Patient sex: F
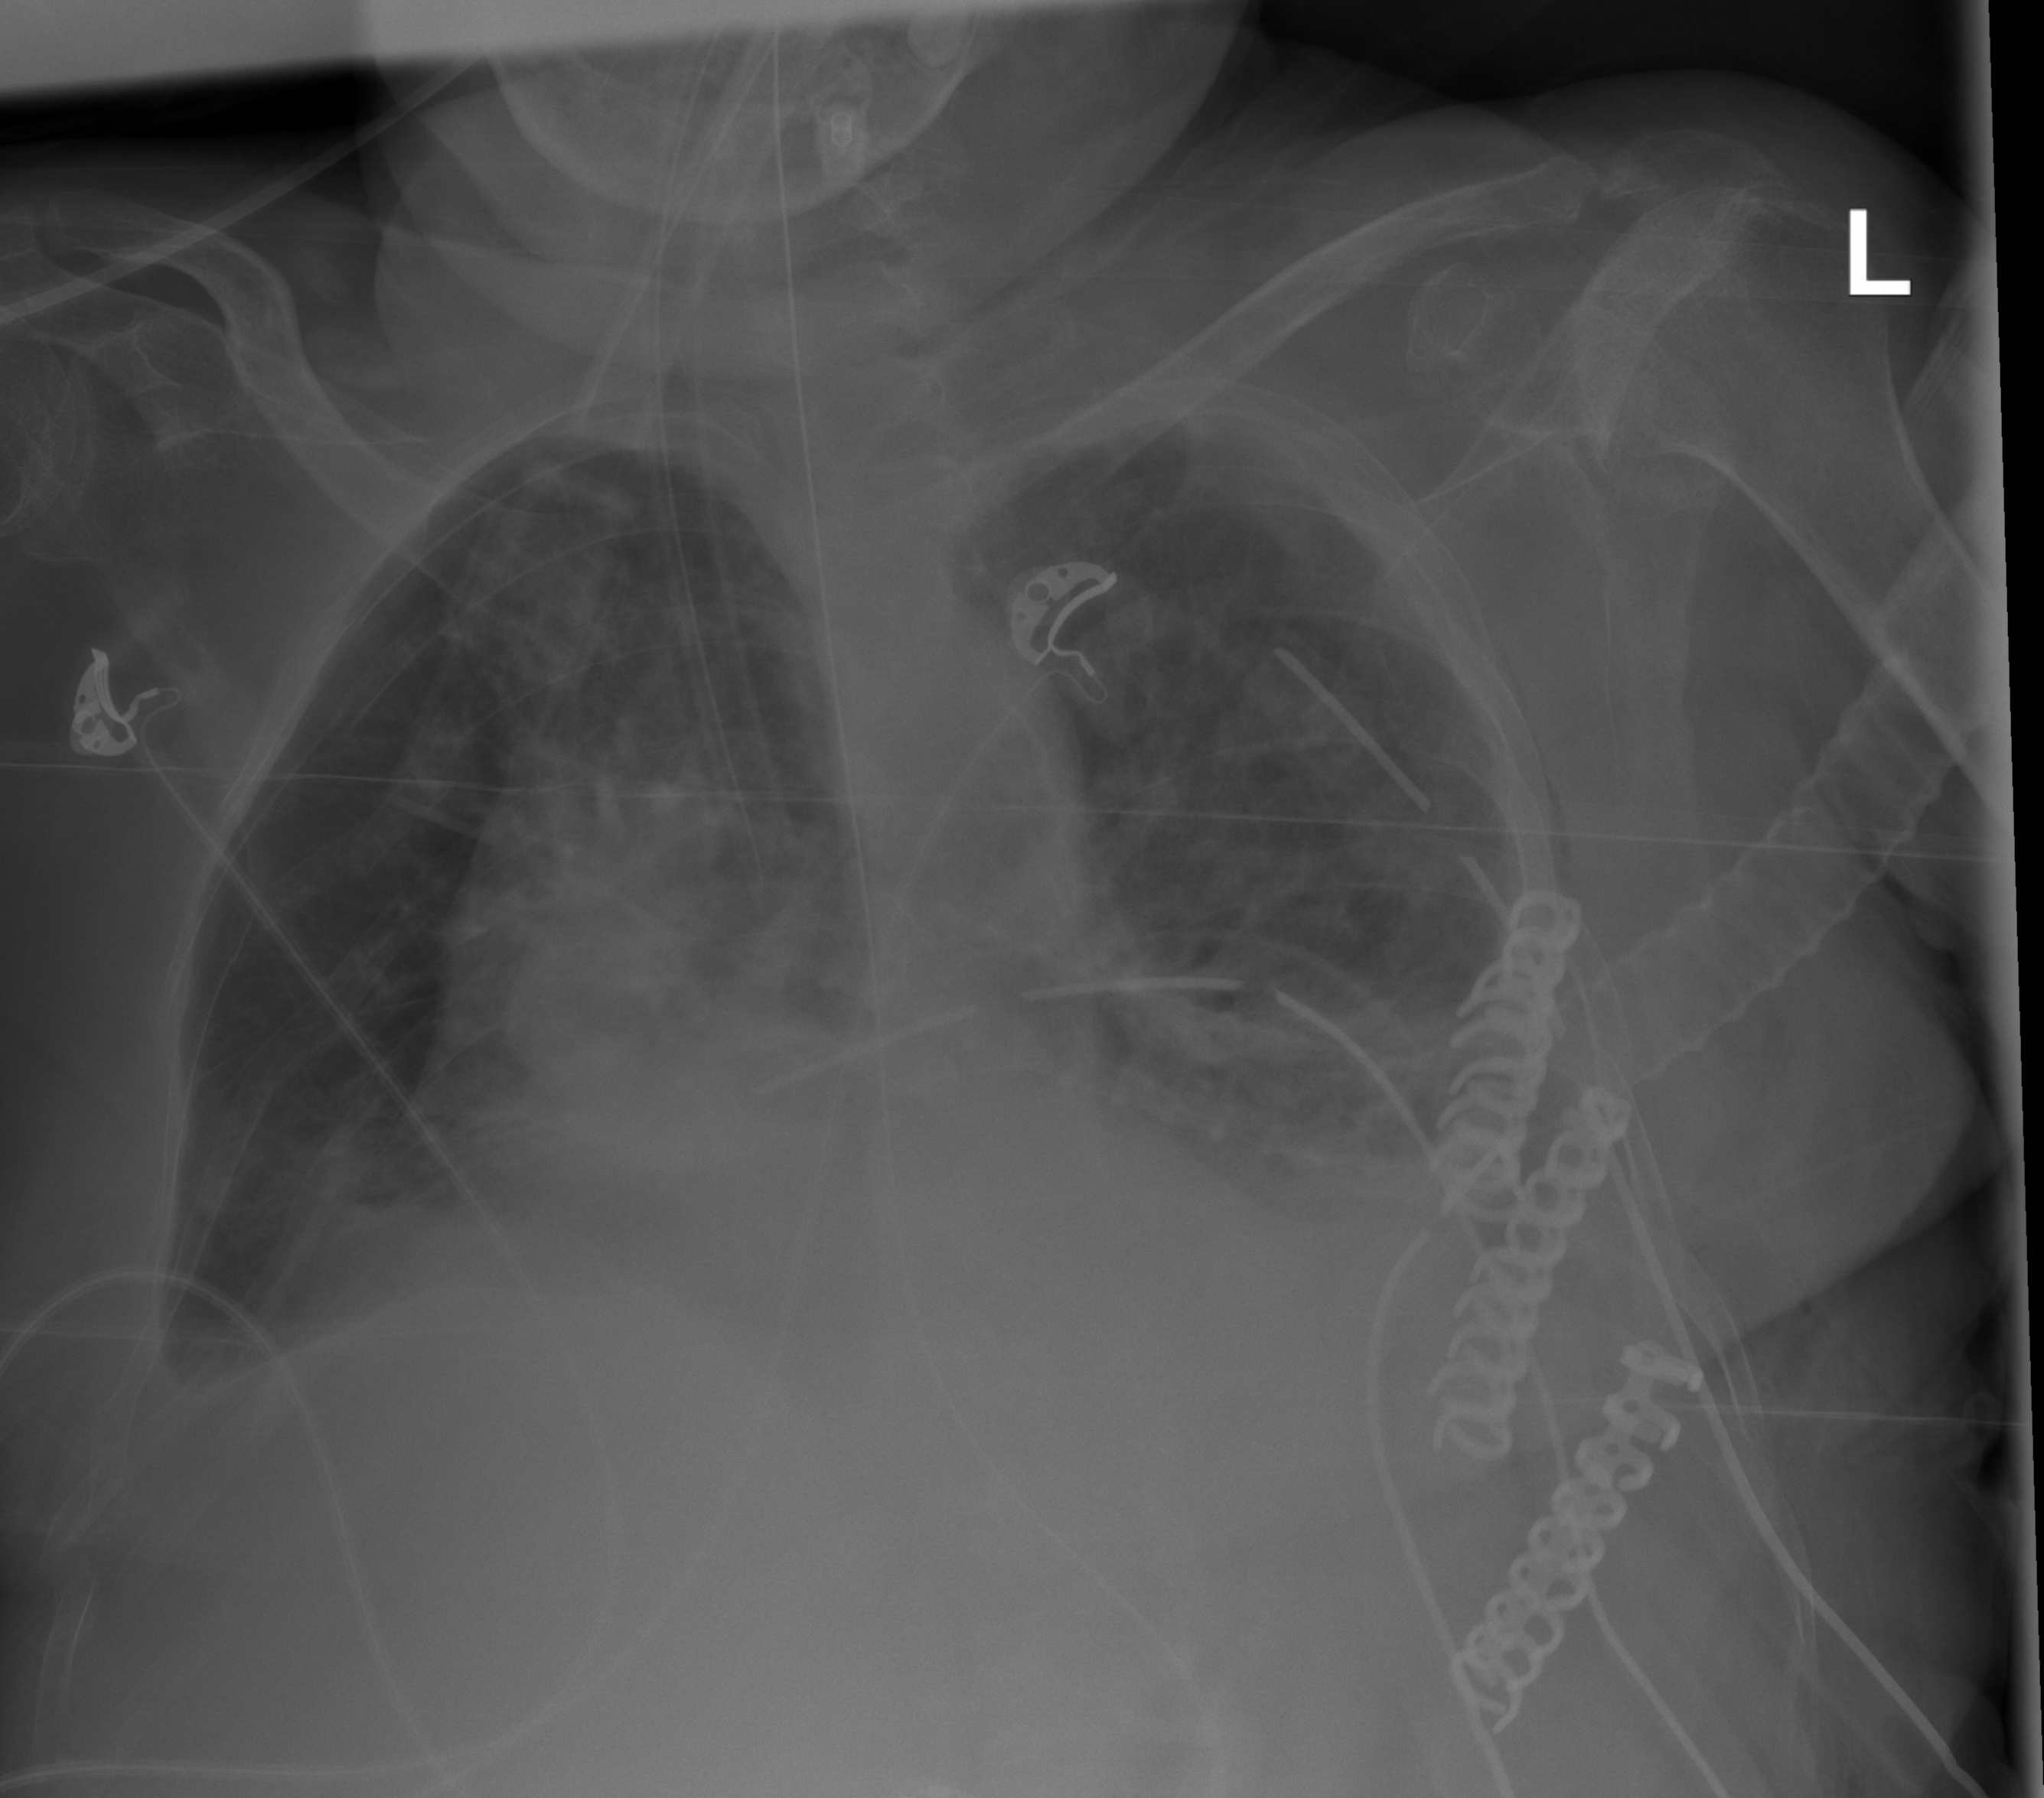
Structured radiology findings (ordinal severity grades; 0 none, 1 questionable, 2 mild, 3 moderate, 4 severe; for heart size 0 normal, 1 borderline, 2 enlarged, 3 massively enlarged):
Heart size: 2
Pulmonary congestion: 2
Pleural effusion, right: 2
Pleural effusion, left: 2
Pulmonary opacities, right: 0
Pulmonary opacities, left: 2
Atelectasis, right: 2
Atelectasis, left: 2